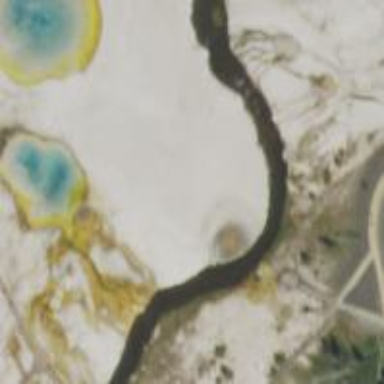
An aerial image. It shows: Geyser in its natural environment.